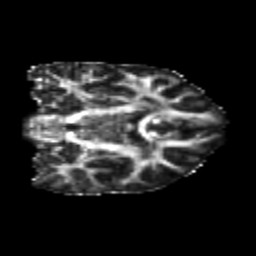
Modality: FA
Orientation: coronal
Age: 22
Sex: female
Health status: healthy
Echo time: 0.074 s